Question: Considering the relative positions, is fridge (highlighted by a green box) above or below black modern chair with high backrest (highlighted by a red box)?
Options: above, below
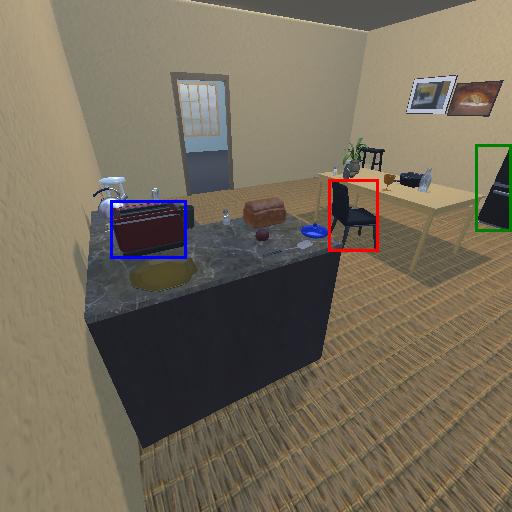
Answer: above